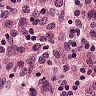
Metastatic tissue present: no